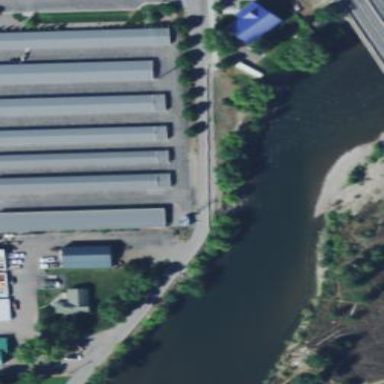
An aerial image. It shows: Storage rental shop.